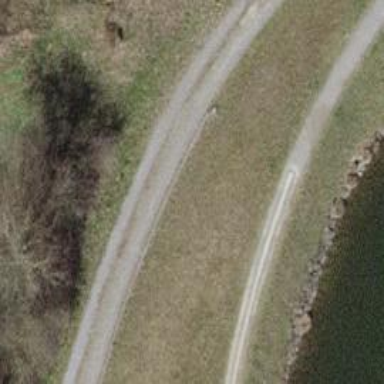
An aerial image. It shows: Compacted track with grade2 level.